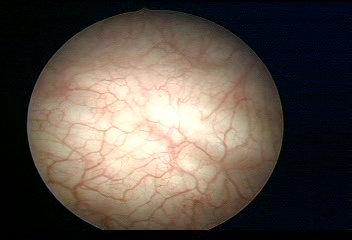
Modality: WLC
Class: Normal mucosa
Bladder cancer association: No